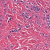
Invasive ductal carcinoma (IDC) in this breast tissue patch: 1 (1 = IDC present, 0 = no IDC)